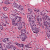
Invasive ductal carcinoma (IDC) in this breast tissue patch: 1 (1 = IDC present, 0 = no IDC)